Question: I am trying to draw a filled polygon with libGDX, now I'm trying to do this using PolygonSpriteBatch, you can see my code below:
'''
public class MyGdxGame extends ApplicationAdapter implements GestureDetector.GestureListener {
Texture textureSolid;
PolygonSprite polySprite;
PolygonSpriteBatch polyBatch;
OrthographicCamera camera;
Vector2 touch;
@Override
public void create() {
super.create();
camera = new OrthographicCamera(Gdx.graphics.getWidth(),Gdx.graphics.getHeight());
camera.setToOrtho(false, Gdx.graphics.getWidth(), Gdx.graphics.getHeight());
touch = new Vector2();
Gdx.input.setInputProcessor(new GestureDetector(this));
polyBatch = new PolygonSpriteBatch(); // To assign at the beginning
polyBatch.setProjectionMatrix(camera.combined);
// Creating the color filling (but textures would work the same way)
Pixmap pix = new Pixmap(1, 1, Pixmap.Format.RGBA8888);
pix.setColor(0xFF33691E); // DE is red, AD is green and BE is blue.
pix.fill();
textureSolid = new Texture(pix);
TextureRegion textureRegion = new TextureRegion(textureSolid);
float[] vertices = new float[] {10, 10, 100, 10, 200, 200, 10, 100};
EarClippingTriangulator triangulator = new EarClippingTriangulator();
ShortArray triangleIndices = triangulator.computeTriangles(vertices);
PolygonRegion polyReg = new PolygonRegion(textureRegion, vertices, triangleIndices.toArray());
polySprite = new PolygonSprite(polyReg);
}
@Override
public void resize(int width, int height) {
super.resize(width, height);
}
@Override
public void render() {
polyBatch.begin();
polySprite.draw(polyBatch);
polyBatch.end();
}
@Override
public void pause() {
}
@Override
public void resume() {
}
@Override
public void dispose() {
polyBatch.dispose();
}
@Override
public boolean touchDown(float x, float y, int pointer, int button) {
return false;
}
@Override
public boolean tap(float x, float y, int count, int button) {
return false;
}
@Override
public boolean longPress(float x, float y) {
return false;
}
@Override
public boolean fling(float velocityX, float velocityY, int button) {
return false;
}
@Override
public boolean pan(float x, float y, float deltaX, float deltaY) {
camera.translate(-deltaX, deltaY);
camera.update();
return true;
}
@Override
public boolean panStop(float x, float y, int pointer, int button) {
return false;
}
@Override
public boolean zoom(float initialDistance, float distance) {
return false;
}
@Override
public boolean pinch(Vector2 initialPointer1, Vector2 initialPointer2, Vector2 pointer1, Vector2 pointer2) {
return false;
}
}
'''
When I run the code I end up with multiple polygons as well as a weird
"background"

What have I done wrong?
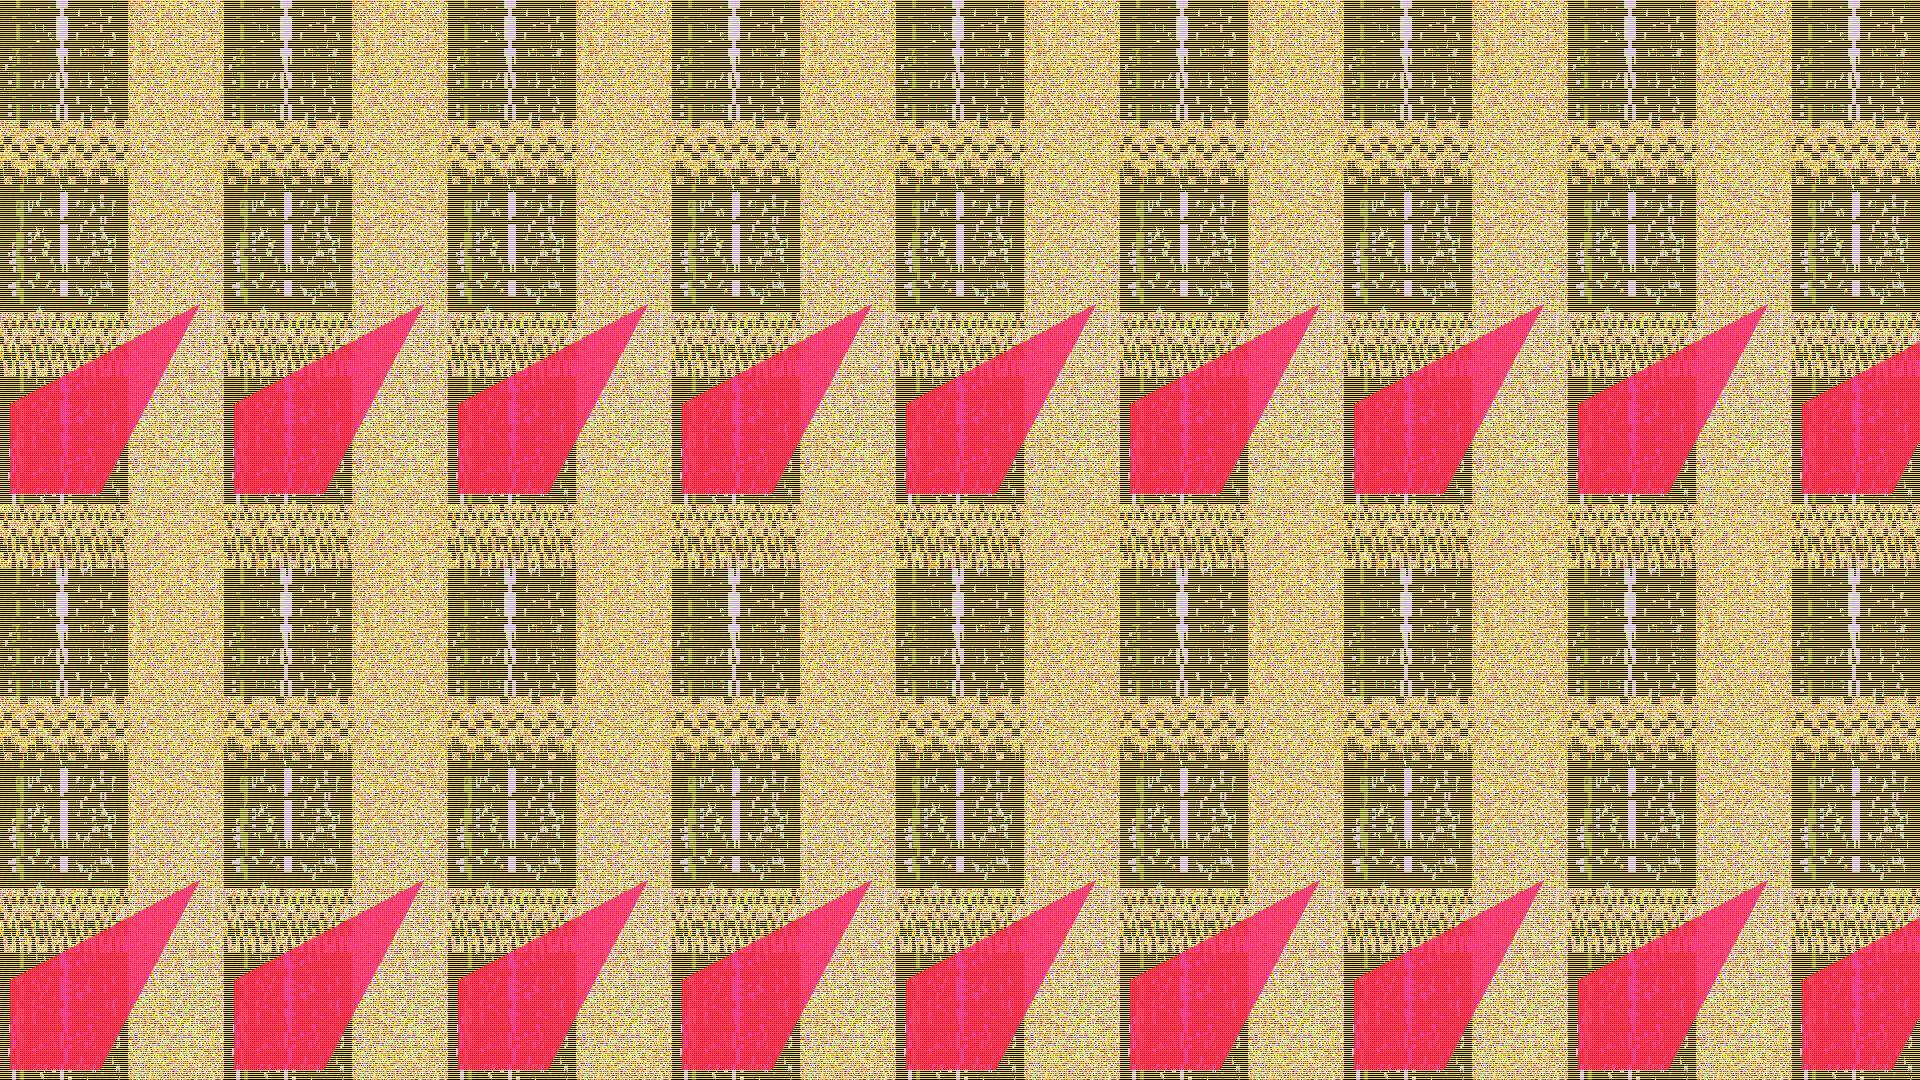
Answer: You need to clear the screen at the beginning of each frame. Refactor your render method to be something like this...
'''
@Override
public void render() {
Gdx.gl.glClearColor(0, 0, 0, 1);
Gdx.gl.glClear(GL20.GL_COLOR_BUFFER_BIT);
polyBatch.begin();
polySprite.draw(polyBatch);
polyBatch.end();
}
'''